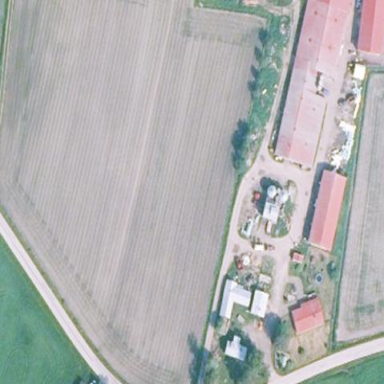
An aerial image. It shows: Farmyard area.